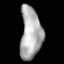
Tissue: lung
Cell type: Fibroblasts
Senescence score: 0.5638
Nuclear area (px): 1087
Mean DAPI intensity: 173.302